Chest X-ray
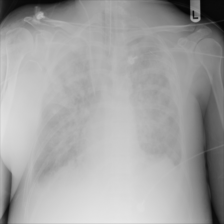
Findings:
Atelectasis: negative
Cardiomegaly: negative
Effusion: negative
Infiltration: negative
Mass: negative
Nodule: negative
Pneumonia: negative
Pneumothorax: negative
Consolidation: negative
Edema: negative
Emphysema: negative
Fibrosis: negative
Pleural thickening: negative
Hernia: negative